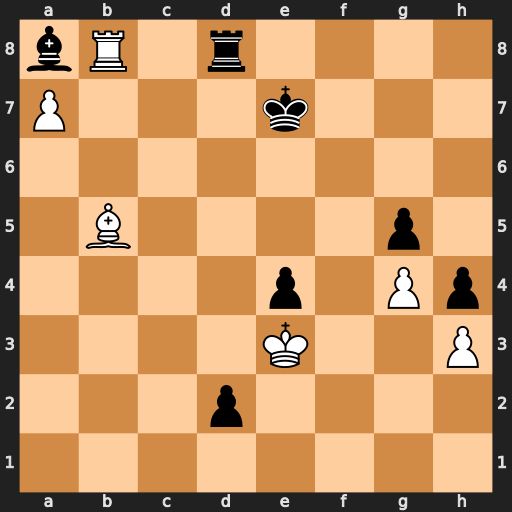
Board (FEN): bR1r4/P3k3/8/1B4p1/4p1Pp/4K2P/3p4/8
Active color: w
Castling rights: -
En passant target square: -
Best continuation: Rxd8 Kxd8 Kxd2